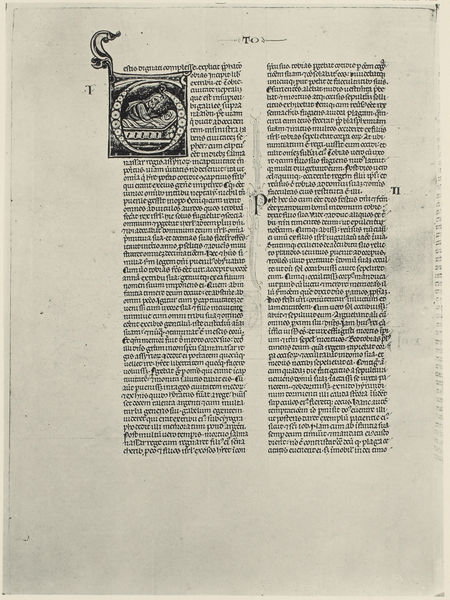
Titel: Manfredi-Bibel aus der Vatikanischen Bibliothek/ codice membranaceo / Manfredbibel
Institution: Rom, Vatikanische Bibliothek
Schlagwörter: tod, seite, text